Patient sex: M
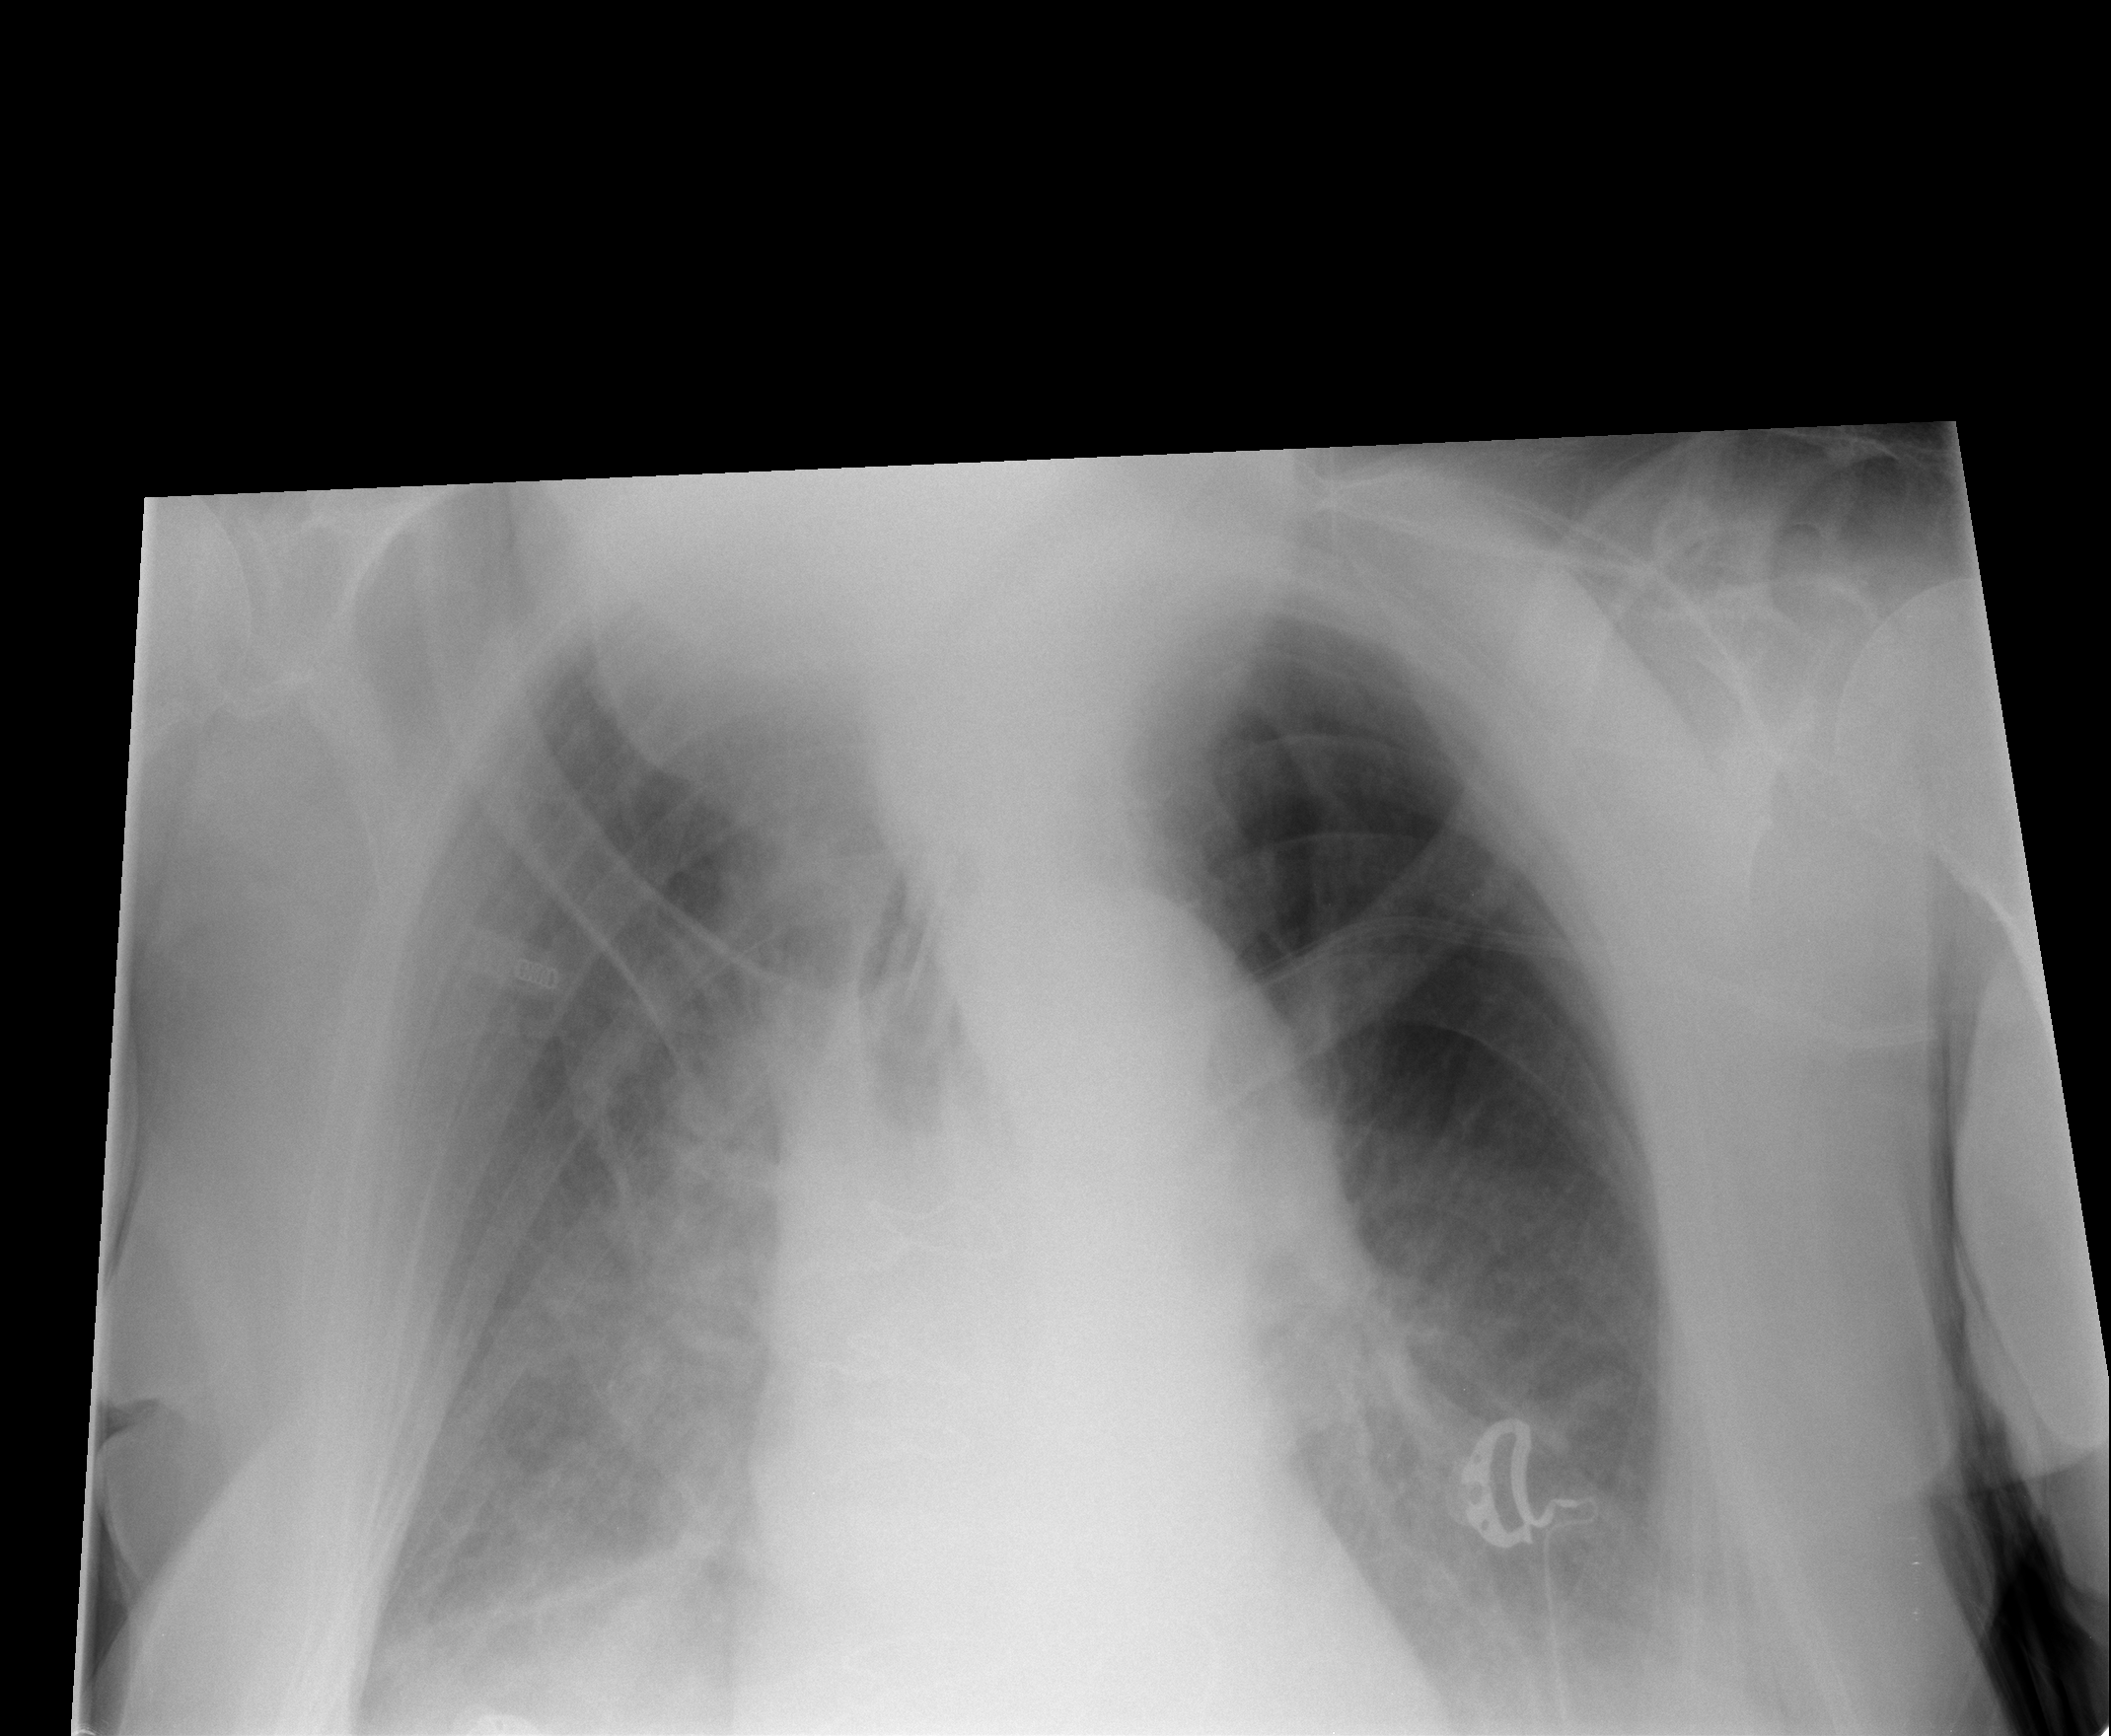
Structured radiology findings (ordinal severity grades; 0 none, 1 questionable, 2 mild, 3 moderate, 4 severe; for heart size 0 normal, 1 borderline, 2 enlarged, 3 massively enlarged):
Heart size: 0
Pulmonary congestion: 0
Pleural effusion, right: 2
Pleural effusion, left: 0
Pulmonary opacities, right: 0
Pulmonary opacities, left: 0
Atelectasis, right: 2
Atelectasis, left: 0